Current action and preconditions to check: path_clear

Your task: For each precondition in the list above, predict whether it will hold at this action.

Consider the current scene as observed from the mobile robot's camera, and analyze the predicted future states of all dynamic agents (e.g., people, animals, vehicles, or any moving entities) within the NEXT SECOND.

IMPORTANT: Only answer "very likely" if you are absolutely certain—based on strong, clear evidence—that a dynamic agent will violate the precondition in the predicted future state. Do NOT answer "very likely" for unlikely, ambiguous, or low-probability risks.

Ask yourself for each precondition: Is there a high probability, with clear and convincing evidence, that the predicted future states of any dynamic agent will interfere with the predicted future state of the currently executing action within the NEXT SECOND, causing that precondition to fail?

Assess the risk level based on these predictions. Use "likely" or "very likely" if motions create a clear risk of interference.

Use "neutral" or "improbable" if agents are nearby but their predicted paths are clearly diverging or non-conflicting.

Failure Risk Categories: "very improbable", "improbable", "neutral", "likely", "very likely"

Answer Format: Output ONLY the probability_of_failure value from these categories: "very improbable", "improbable", "neutral", "likely", "very likely"

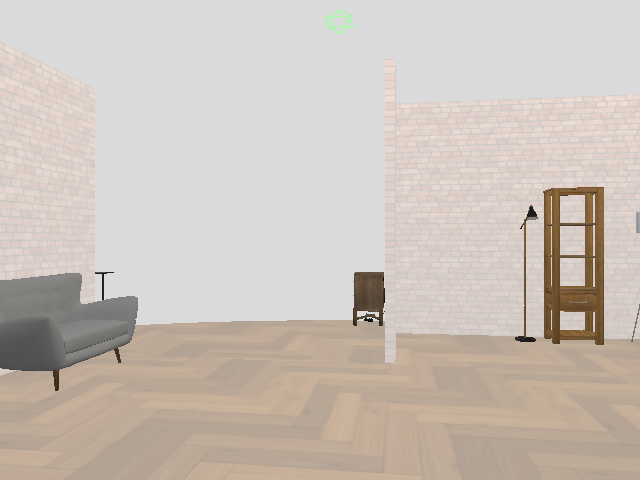

Answer: very improbable